Question: What is the number of red dots?
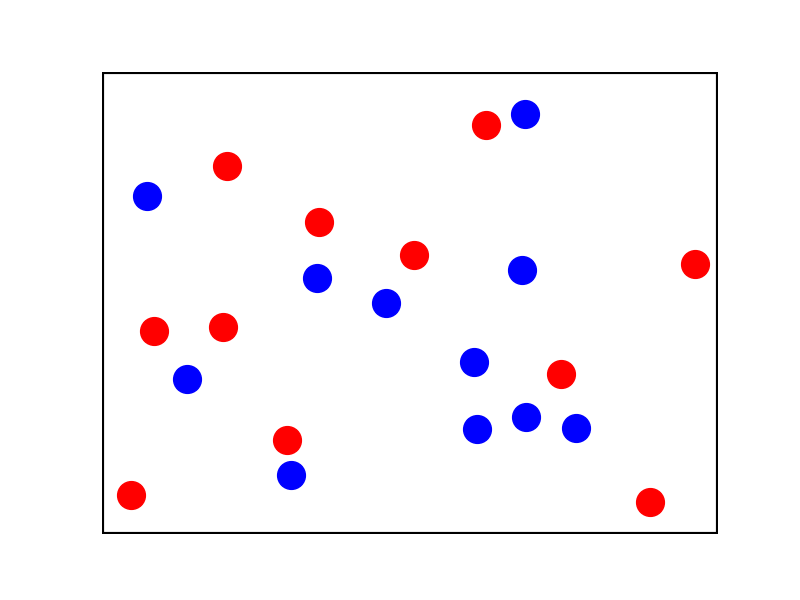
Answer: 11